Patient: sex M, age 81
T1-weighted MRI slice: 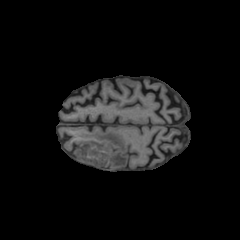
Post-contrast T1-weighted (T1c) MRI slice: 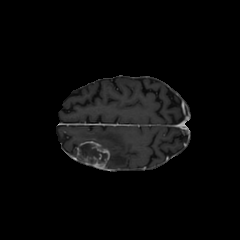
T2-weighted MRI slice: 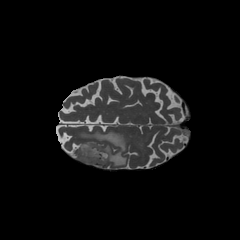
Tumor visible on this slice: yes
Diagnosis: Glioblastoma, IDH-wildtype
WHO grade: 4